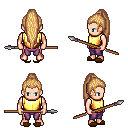
a pixel art fantasy rpg character, male body template, human, light skin, gold chest armor, magenta pants, light blonde extra-long topknot hairstyle, brown slippers, spear, four views (front, back, left, right), 2x2 character sprite sheet, small pixel art, hard edges, no anti-aliasing